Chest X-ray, PA view. Patient: 31 years old, sex F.
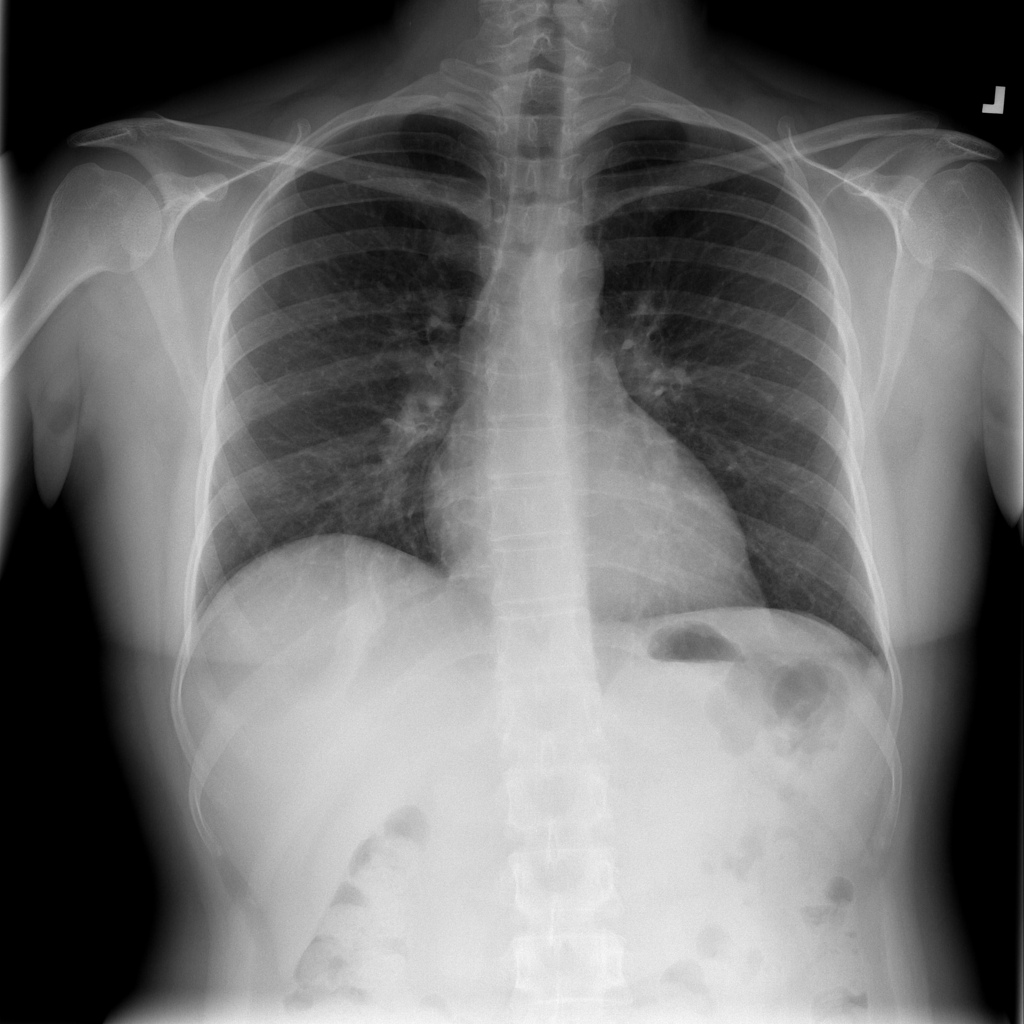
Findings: No Finding